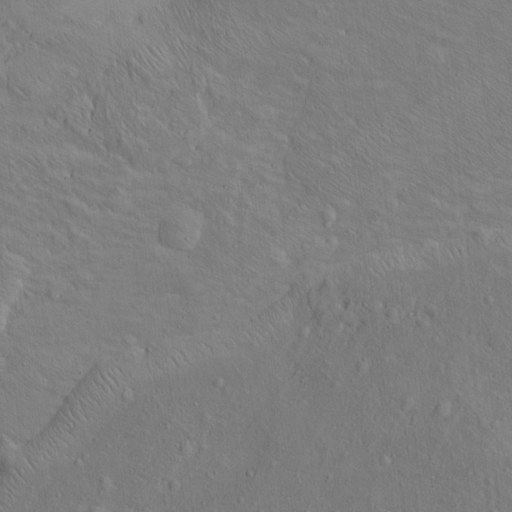
Classes present: Background, Cone